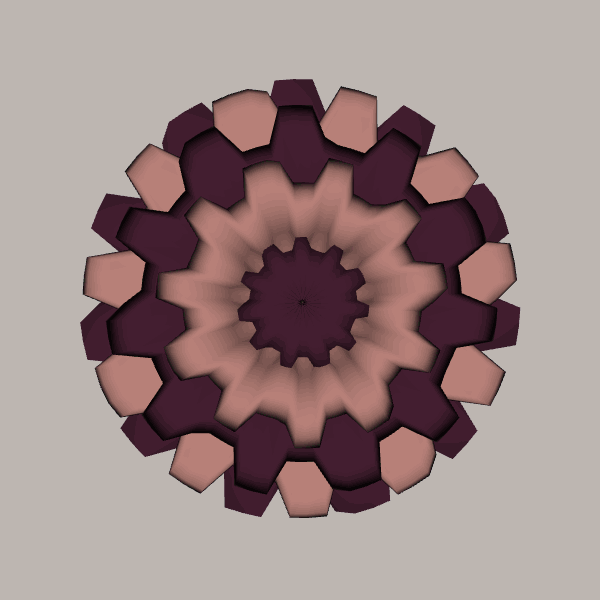
Background: light